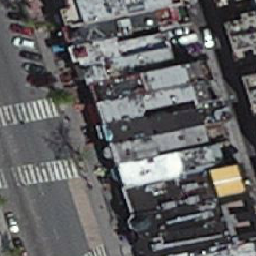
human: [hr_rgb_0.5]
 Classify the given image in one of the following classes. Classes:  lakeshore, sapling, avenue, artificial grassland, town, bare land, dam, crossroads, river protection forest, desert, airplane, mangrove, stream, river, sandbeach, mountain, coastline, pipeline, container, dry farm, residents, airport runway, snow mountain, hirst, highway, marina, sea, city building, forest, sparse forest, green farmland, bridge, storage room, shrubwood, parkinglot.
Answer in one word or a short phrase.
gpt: city building